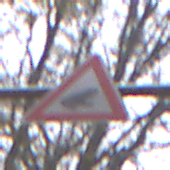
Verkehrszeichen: AmphibienwanderungLinks
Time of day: MorningAfternoon
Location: Outdoor (Nature)
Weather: Overcast
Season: Autumn
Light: Natural